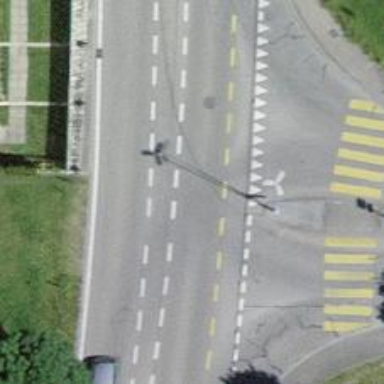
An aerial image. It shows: Secondary road with asphalt surface. There is designated cycle lane on the left side.